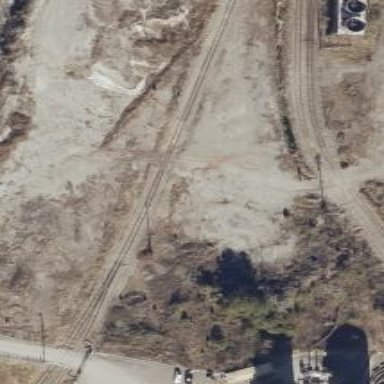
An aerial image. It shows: Disused railway spur service.